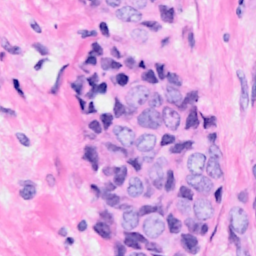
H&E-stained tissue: Breast